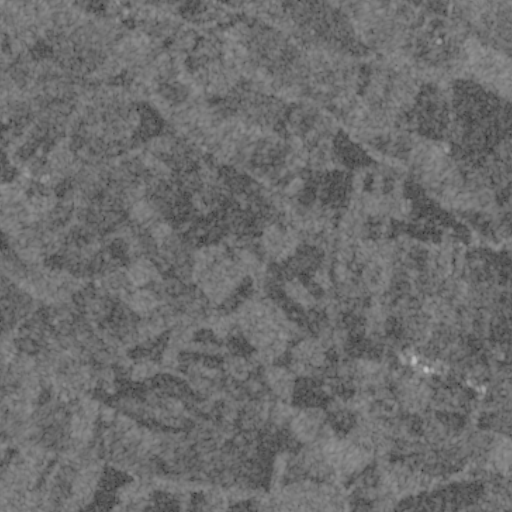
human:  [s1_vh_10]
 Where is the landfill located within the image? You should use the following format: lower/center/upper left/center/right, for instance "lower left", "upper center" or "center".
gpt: The landfill is located in the lower right of the image.
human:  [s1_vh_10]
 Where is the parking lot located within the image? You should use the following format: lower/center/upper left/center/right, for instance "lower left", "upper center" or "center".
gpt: The parking lot is located in the lower left of the image.
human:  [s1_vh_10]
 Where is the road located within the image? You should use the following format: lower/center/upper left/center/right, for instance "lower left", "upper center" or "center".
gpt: There is no road in the image.

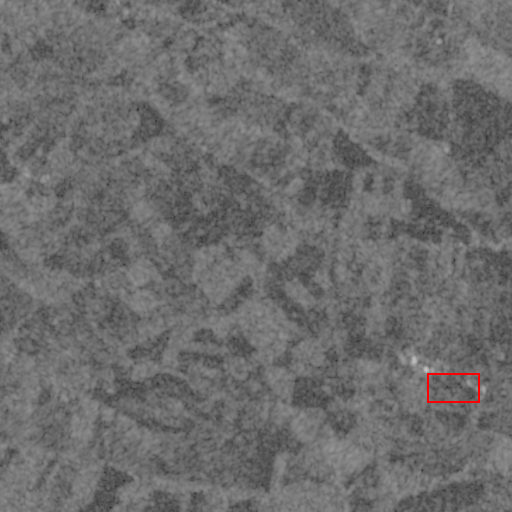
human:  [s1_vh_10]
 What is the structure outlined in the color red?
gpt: The structure outlined in red is a landfill.
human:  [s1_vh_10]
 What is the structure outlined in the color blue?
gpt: There is no blue outline.